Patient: sex F, age 63
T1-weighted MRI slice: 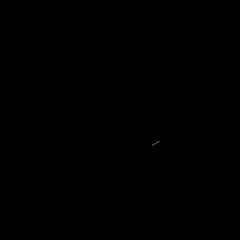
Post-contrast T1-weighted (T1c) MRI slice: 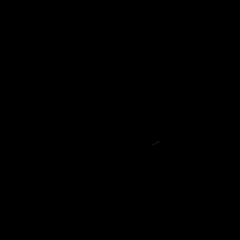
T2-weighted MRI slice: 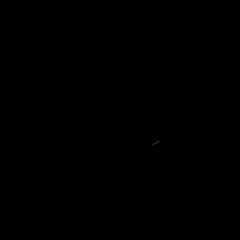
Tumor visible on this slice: no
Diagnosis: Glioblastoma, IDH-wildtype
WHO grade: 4